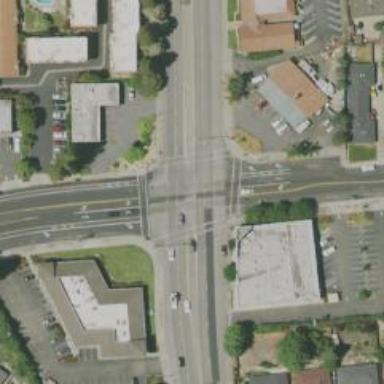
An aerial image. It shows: Marked crossing on the road.